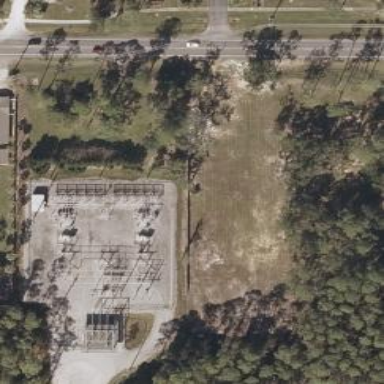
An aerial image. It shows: There is distribution substation enclosed by fence.